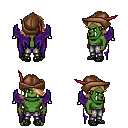
a pixel art fantasy rpg character, male body template, orc, green skin, purple wings, metal pants, light blonde swoop hairstyle, leather cap, ghillies, four views (front, back, left, right), 2x2 character sprite sheet, small pixel art, hard edges, no anti-aliasing